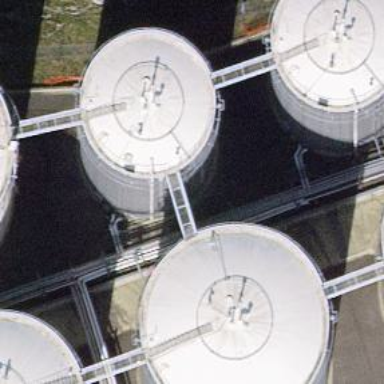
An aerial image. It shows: Industrial building with storage tank.